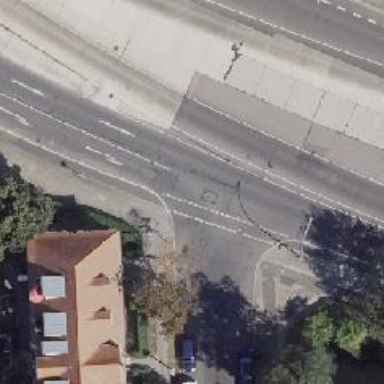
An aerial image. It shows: Secondary motorroad with asphalt surface.